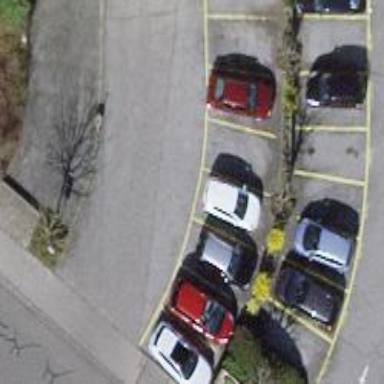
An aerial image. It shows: Road serving as parking aisle.